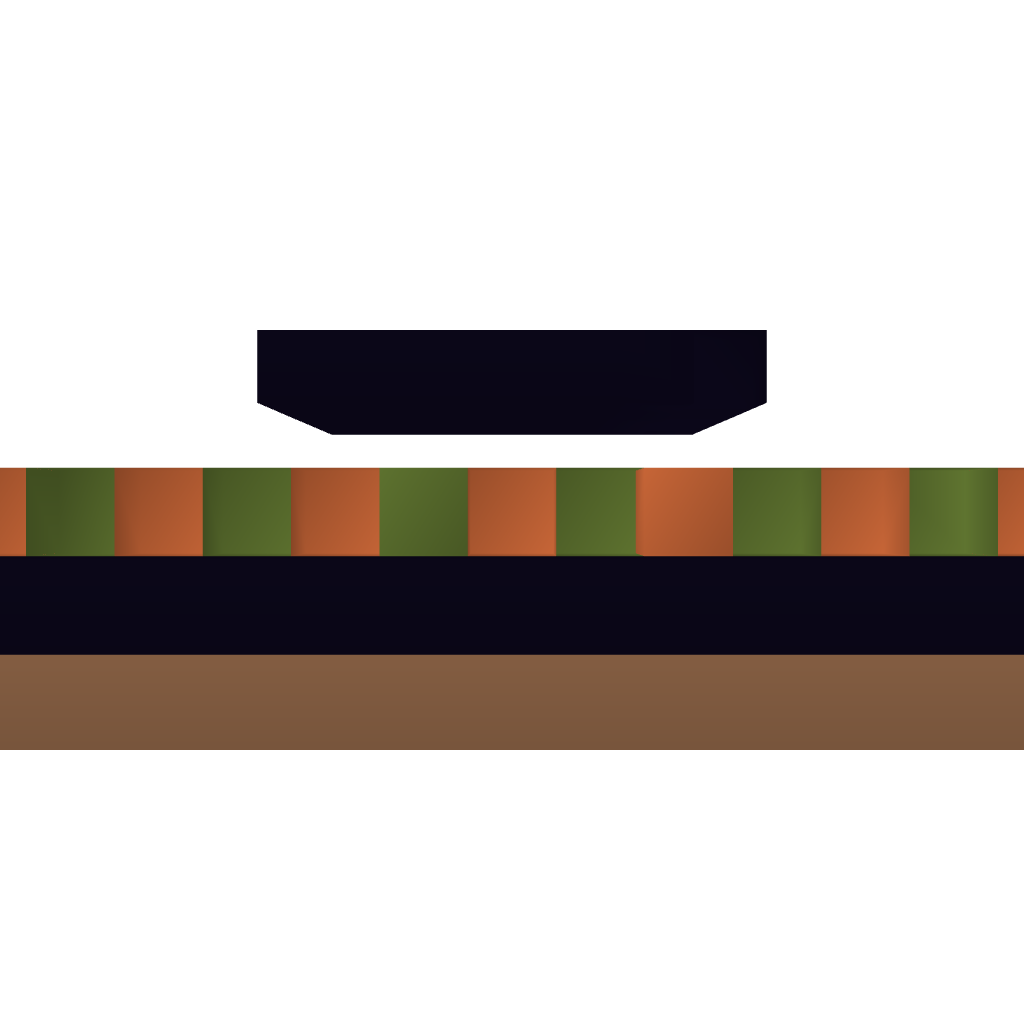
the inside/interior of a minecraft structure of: Trap for zombies